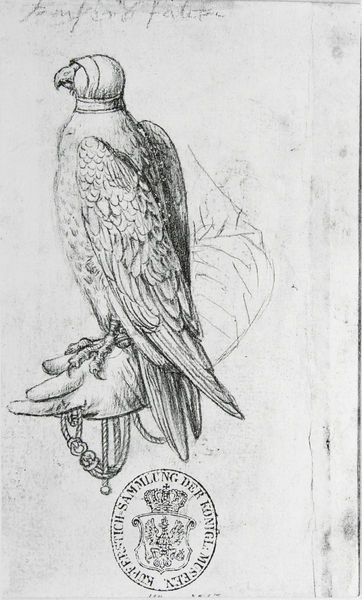
Titel: Der Jagdfalke Herzog Karls
Künstler: Hans d.Ä. Holbein
Standort: Berlin
Institution: Staatliche Museen zu Berlin, Kupferstichkabinett
Schlagwörter: falke, feder, flügel, hand, vogel, handschuh, zeichnung, haube, arm, federn, schnabel, kette, riemen, stempel, krallen, glocke, glöckchen, siegel, emblem, sigel, flöügel, geschüh